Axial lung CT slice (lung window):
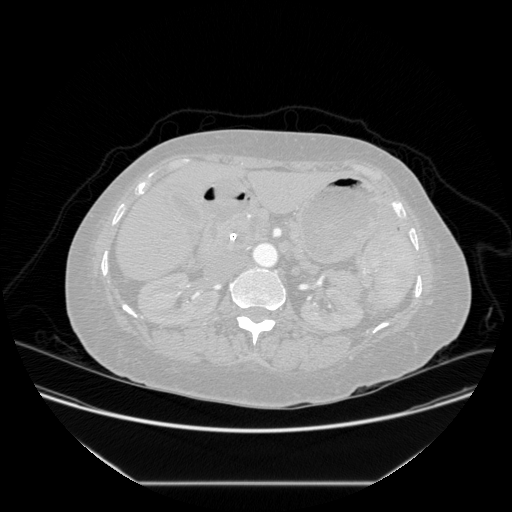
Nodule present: no